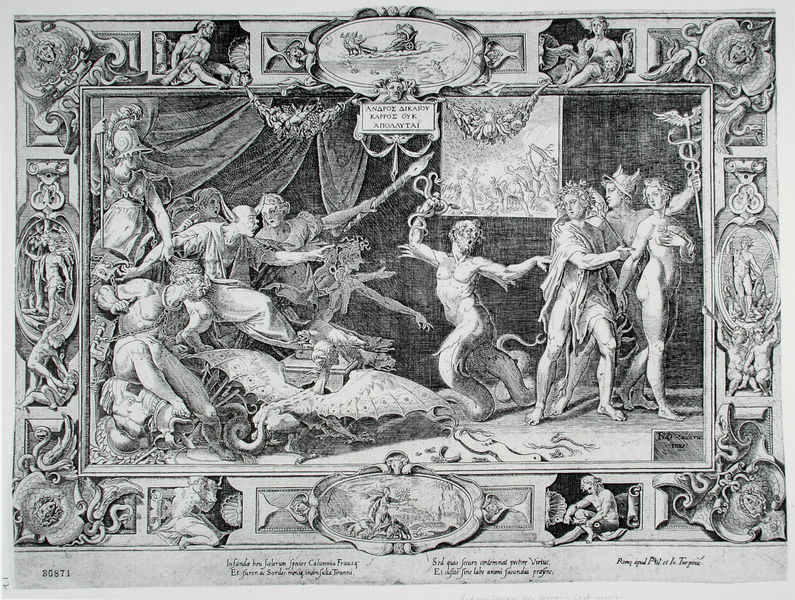
Titel: Calunnia, Verleumdung von Apelles
Künstler: Cornelis Cort
Standort: Rom
Institution: Biblioteca dell'Istituto di Archeologia e Storia dell'Arte
Schlagwörter: adler, akt, flügel, kampf, mann, nackt, weiß, frauen, menschen, frau, grau, männer, raum, schwarz, szene, zeichnung, tiere, ornament, rahmen, tod, tot, vorhang, felder, boden, girlande, oval, engel, früchte, putto, schrift, grafik, graphik, rand, könig, soldaten, gardine, weib, weiber, inschrift, ornamente, buch, medaillon, druck, stich, schwarzweiß, text, beschriftung, schlange, dämon, götter, teufel, griechisch, wesen, schlangen, hermes, muscheln, streitwagen, merkur, putten, kupferstich, stier, putti, halbwesen, stierkopf, drache, dämonen, monster, hades, unterwelt, feston, prophezeiung, lindwurm, wassermann, orpheus, merkurstab, proserpina, atlanten, prophezeihung, altant, euridike, flügelhit, #merkur, franacktu, 80871